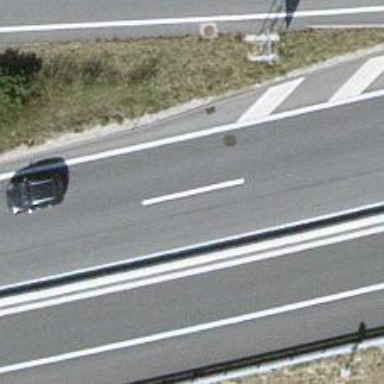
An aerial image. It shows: Trunk highway.